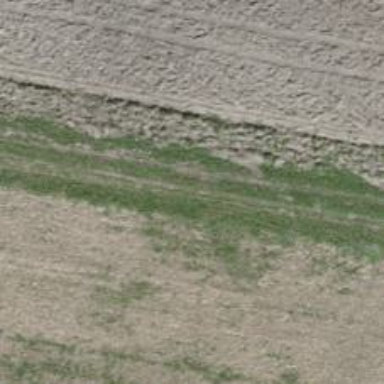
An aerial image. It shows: Track with very rough surface.